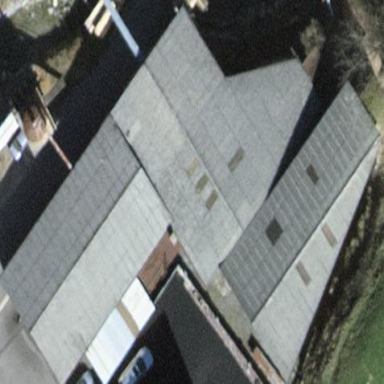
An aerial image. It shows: Sawmill building.